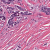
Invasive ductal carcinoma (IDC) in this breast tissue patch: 1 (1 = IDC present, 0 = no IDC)